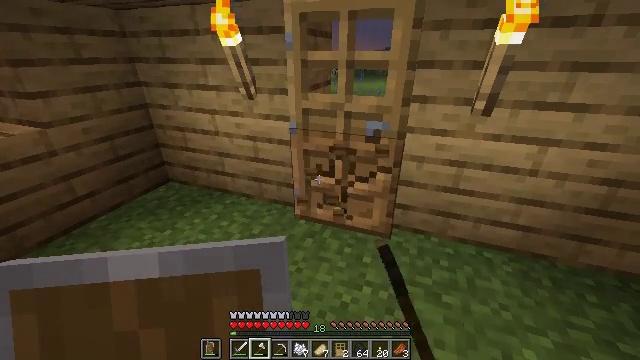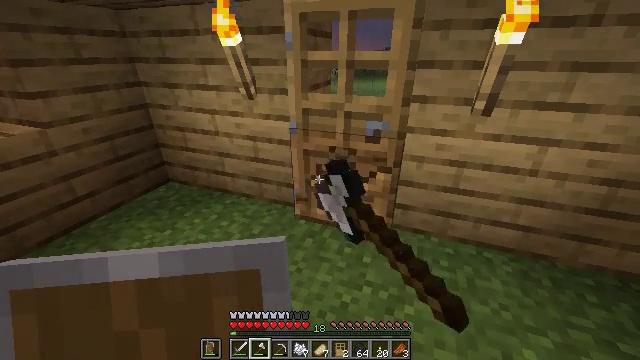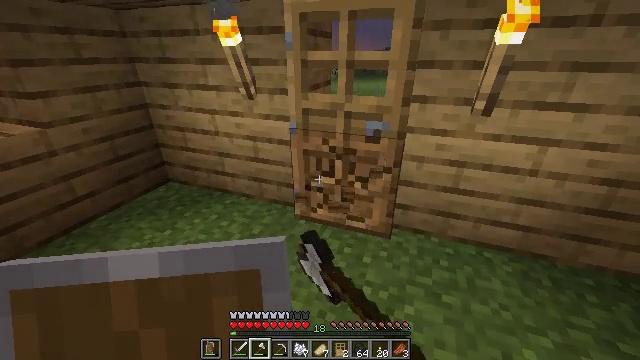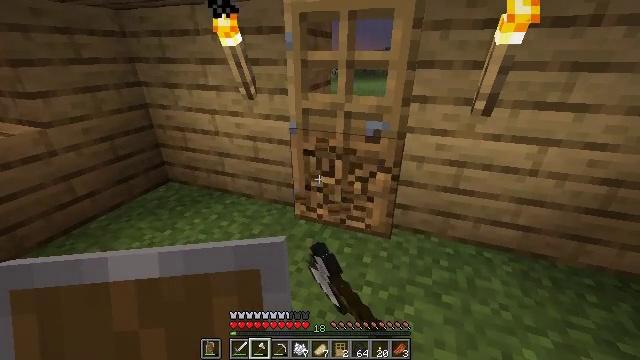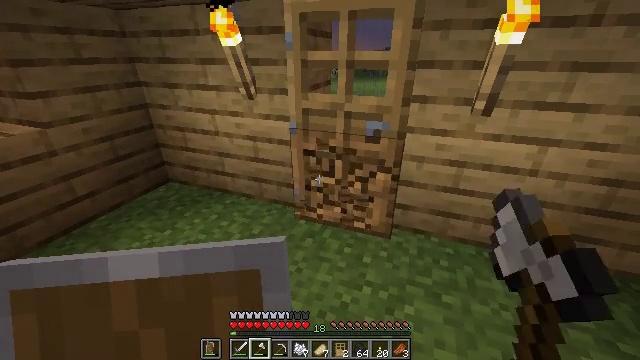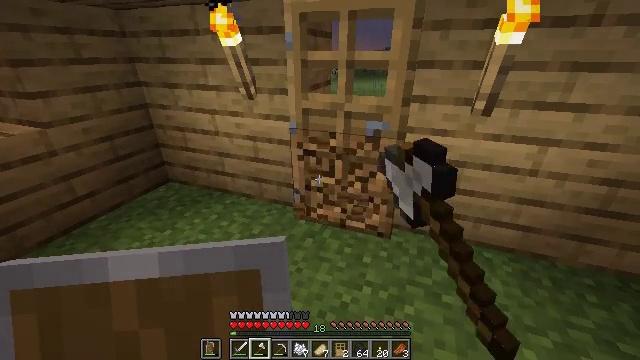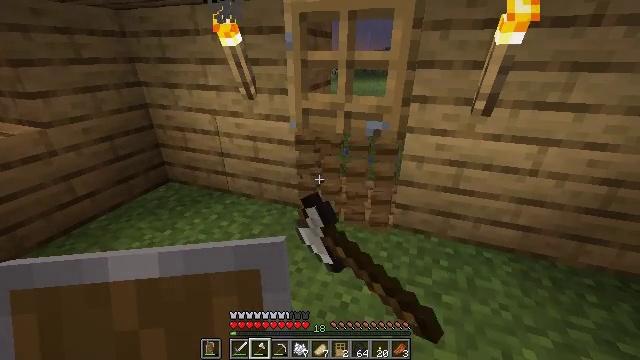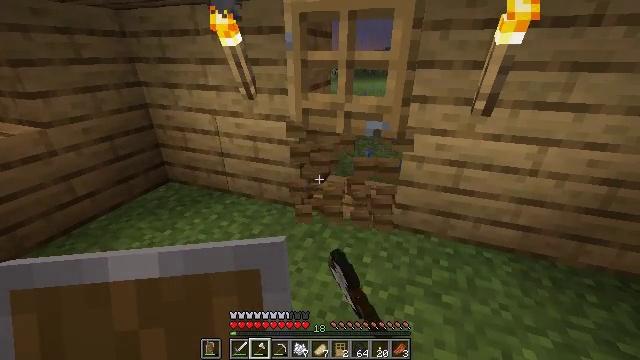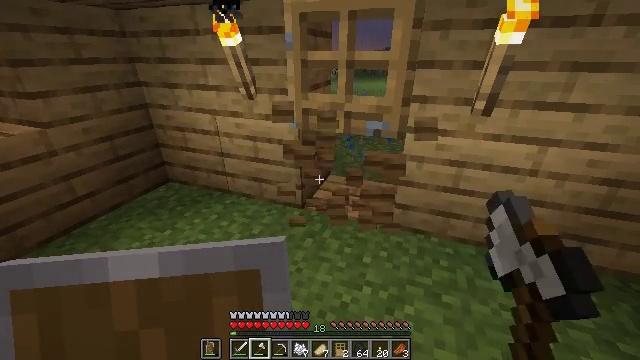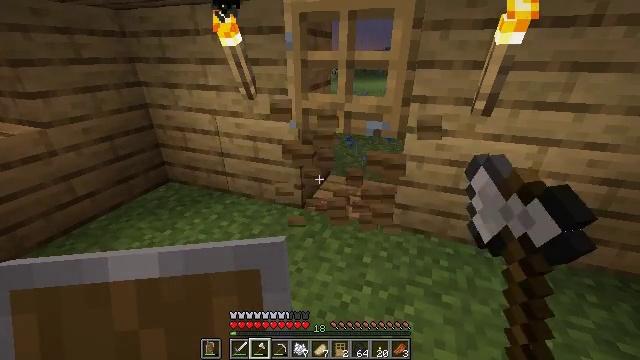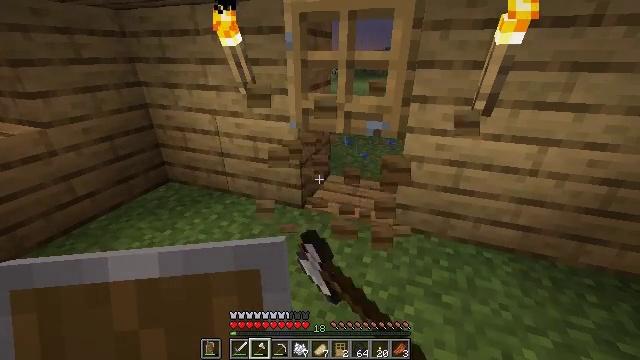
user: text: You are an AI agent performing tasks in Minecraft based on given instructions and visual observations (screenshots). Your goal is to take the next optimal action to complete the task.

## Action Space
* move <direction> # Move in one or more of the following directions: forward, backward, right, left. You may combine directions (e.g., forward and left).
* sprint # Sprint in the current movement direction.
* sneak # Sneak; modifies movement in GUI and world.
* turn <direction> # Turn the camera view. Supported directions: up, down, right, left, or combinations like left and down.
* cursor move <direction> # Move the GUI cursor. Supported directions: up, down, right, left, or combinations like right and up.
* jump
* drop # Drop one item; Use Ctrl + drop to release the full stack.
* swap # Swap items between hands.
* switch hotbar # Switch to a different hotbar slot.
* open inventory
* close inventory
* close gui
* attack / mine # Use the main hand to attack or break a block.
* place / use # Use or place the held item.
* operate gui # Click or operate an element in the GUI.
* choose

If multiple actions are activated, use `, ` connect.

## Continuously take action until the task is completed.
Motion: motion action
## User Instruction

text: Attack the oak door to gather it.
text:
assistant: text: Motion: attack / mine
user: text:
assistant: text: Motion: attack / mine
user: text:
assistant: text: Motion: attack / mine
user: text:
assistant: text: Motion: attack / mine
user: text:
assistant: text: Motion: attack / mine
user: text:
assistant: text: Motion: attack / mine
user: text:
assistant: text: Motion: attack / mine
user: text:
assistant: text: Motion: attack / mine
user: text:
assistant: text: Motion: attack / mine
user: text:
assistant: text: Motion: attack / mine
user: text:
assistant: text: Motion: attack / mine